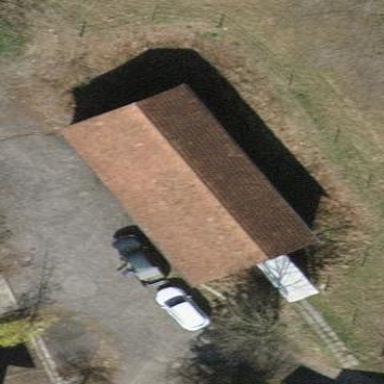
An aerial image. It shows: Shed.